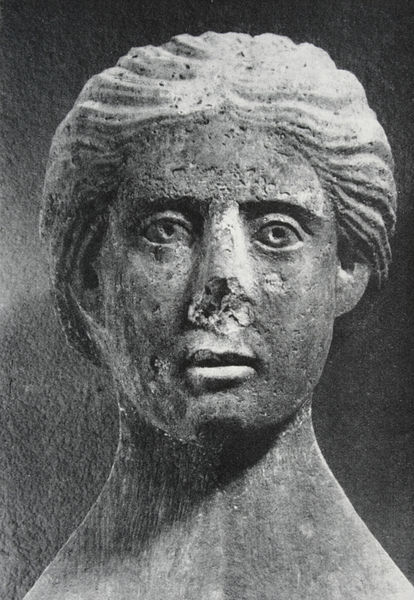
Titel: Kopf der Herme einer sehr jungen Frau - Skulptur für die Brückentoranlage von Capua
Standort: Capua
Institution: Museo Campano
Schlagwörter: kopf, frau, frisur, mund, nase, ohr, stirn, blick, alt, jung, augen, gesicht, stein, bildnis, hals, portrait, haare, augenbrauen, frontal, kinn, lippen, locken, ohren, skulptur, statue, wangen, wellen, zerstörung, brauen, büste, pupillen, melancholie, plastik, sinnierend, lider, abbild, foto, antike, schwarz weiß, loch, rom, kaputt, junger mann, nachdenkend, gelehrter, gips, zerbrochen, strähnen, beschädigt, porös, textur, abgebrochen, foo, kleiner mund, gehlerter, nase zerbrochen, kaputte nase, skulpturblick, griechische anthike